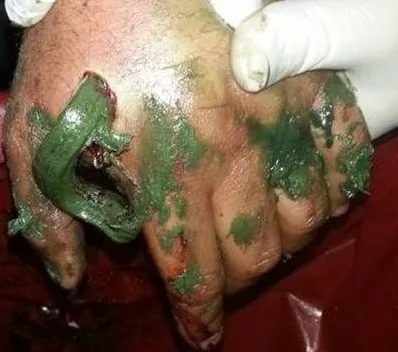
Pictures of patient's hand after the trauma.
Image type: medical_photograph (other_medical_photograph)